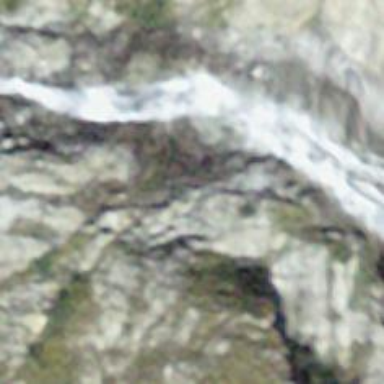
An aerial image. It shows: Beautiful waterfall.